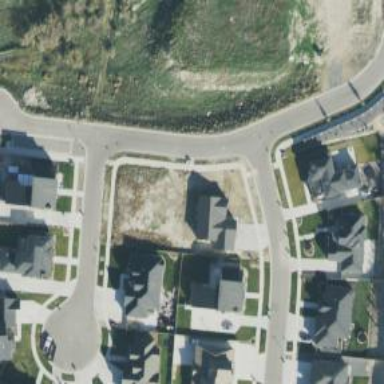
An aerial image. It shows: Residential road.